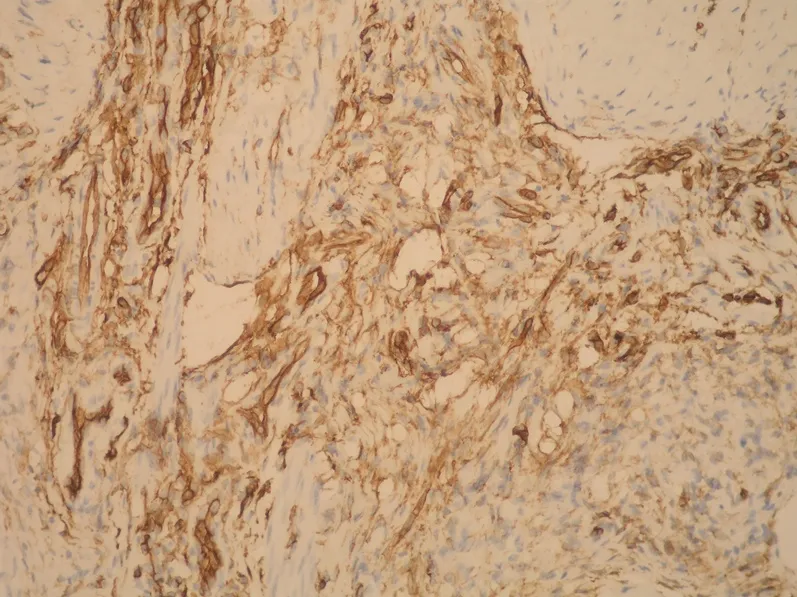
Immunohistochemistry increased x20; CD34 positive cells inside hyaline stroma.
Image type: pathology (immunostaining)